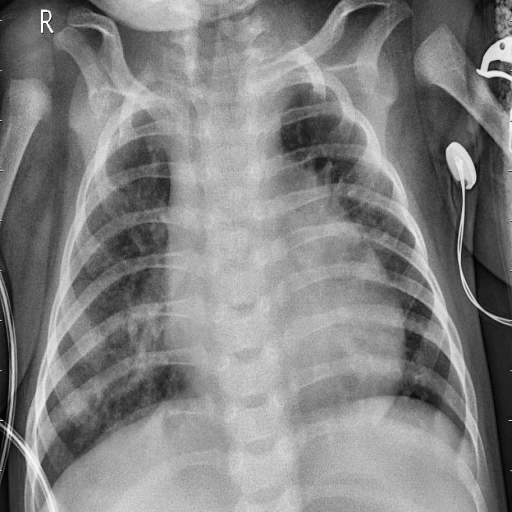
Finding: PNEUMONIA